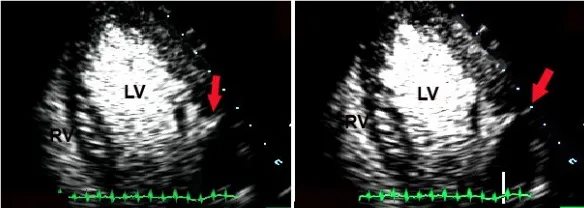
Myocardial contrast echocardiography images in the apical four-chamber view 3 beats after the high-mechanical index flash impulse (left panel) and 10 beats after the flash (right panel). The arrow shows the contrast extrusion from the left ventricular cavity into the myocardium in the lateral wall, before reaching the pericardial space, suggesting an impending rupture. LV = left ventricle; RV = right ventricle.
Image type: radiology (ultrasound)